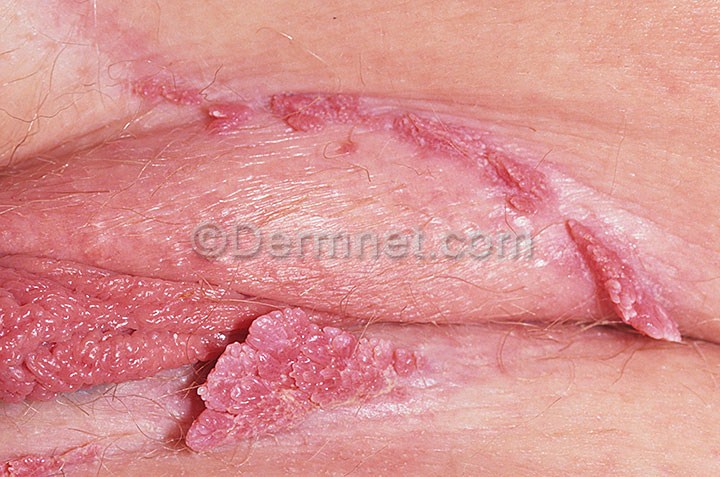
Disease: Herpes HPV and other STDs Photos